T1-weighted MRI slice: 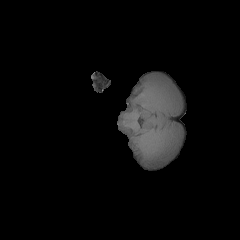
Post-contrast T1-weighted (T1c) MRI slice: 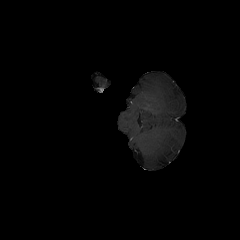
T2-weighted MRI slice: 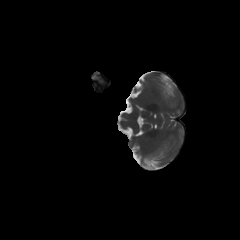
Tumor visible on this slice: no